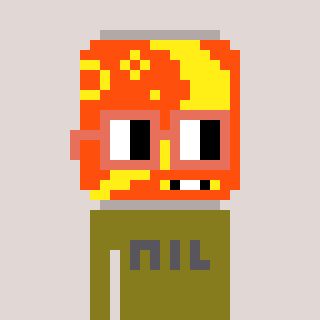
a pixel art character with square orange glasses, a pop-shaped head and a gunk-colored body on a warm background